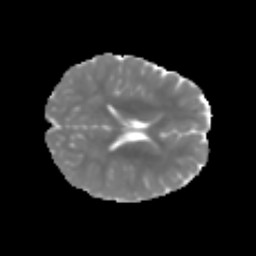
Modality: MD
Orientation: axial
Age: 6
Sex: male
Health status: healthy